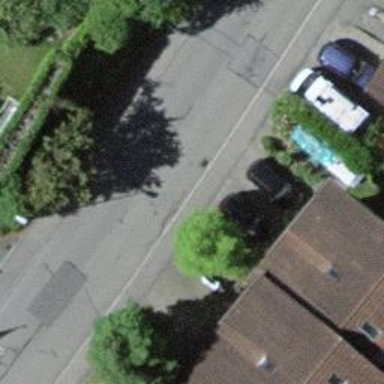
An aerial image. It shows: Residential road with separate sidewalks on both sides.